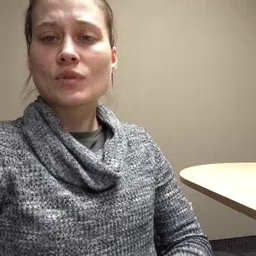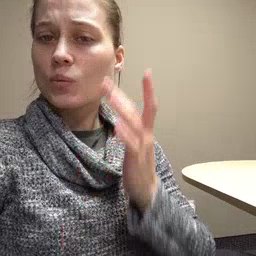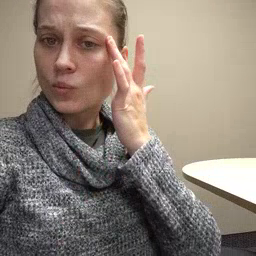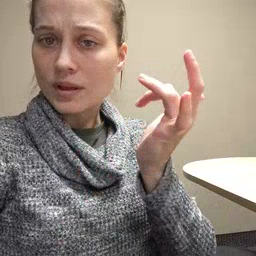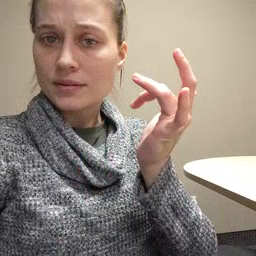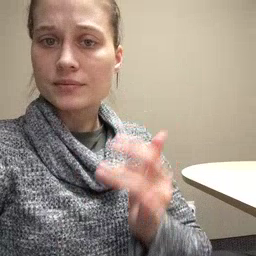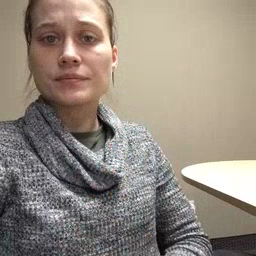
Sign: why